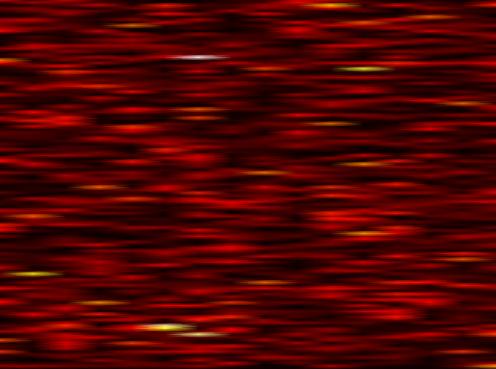
Label: OFDM